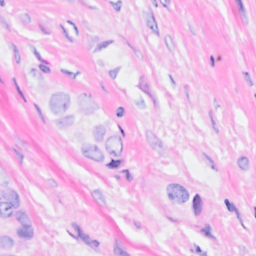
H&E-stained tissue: Breast